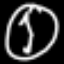
Label: clock